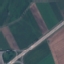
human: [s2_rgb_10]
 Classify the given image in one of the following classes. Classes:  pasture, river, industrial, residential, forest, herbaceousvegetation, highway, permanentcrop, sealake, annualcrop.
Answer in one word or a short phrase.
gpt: Highway